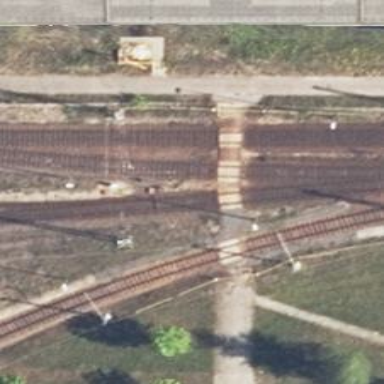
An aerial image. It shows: Level crossing along the railway.